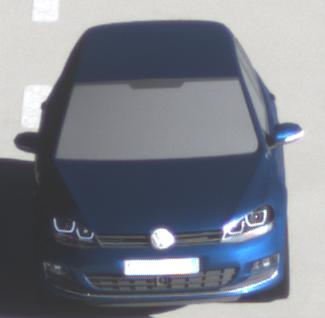
Make: VW
Model: Golf 1.2 TSI BMT
Detailed model: Golf (VII)
Model produced from: 2012/11
Model produced until: 2014/05
Doors: 3
Color: blue
Road condition: dry road
Daytime: sunrise or sunset
Contrast: high contrast